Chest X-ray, AP view. Patient: 61 years old, sex M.
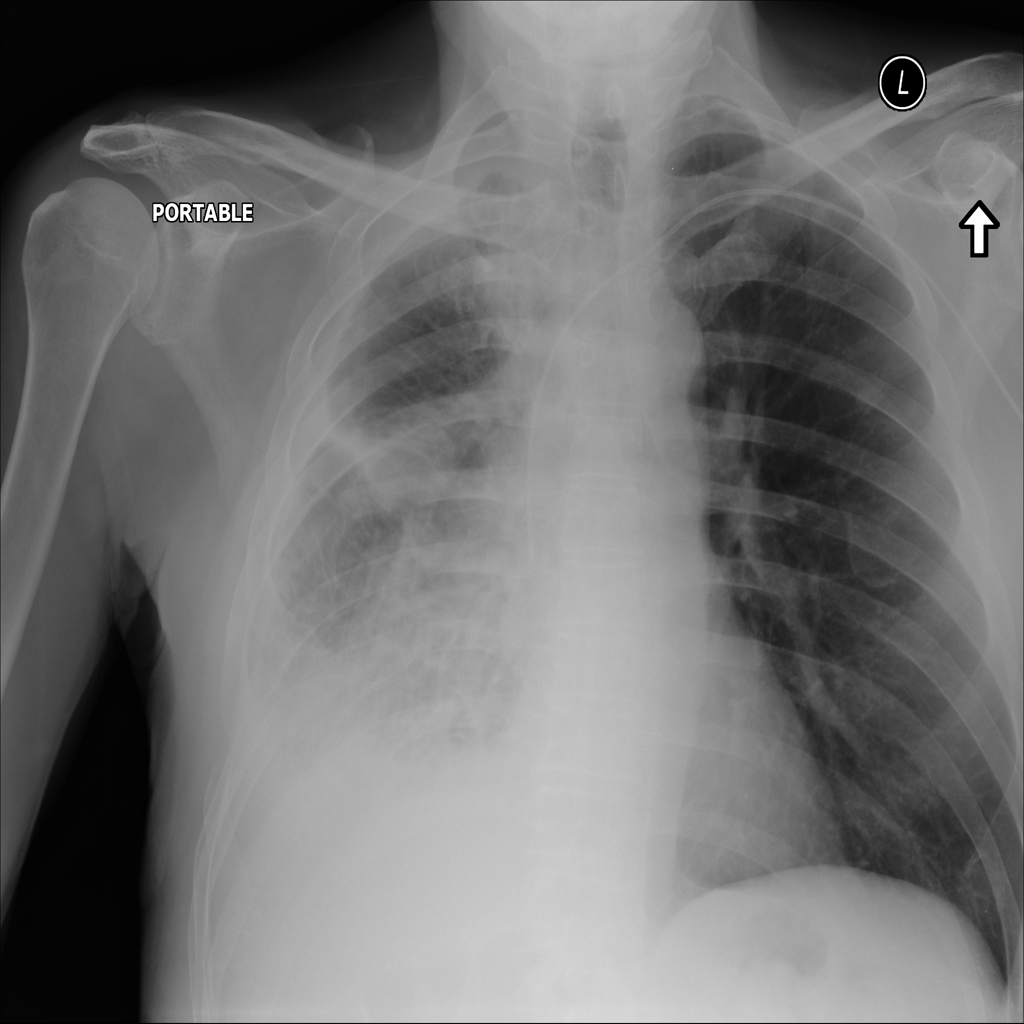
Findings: No Finding